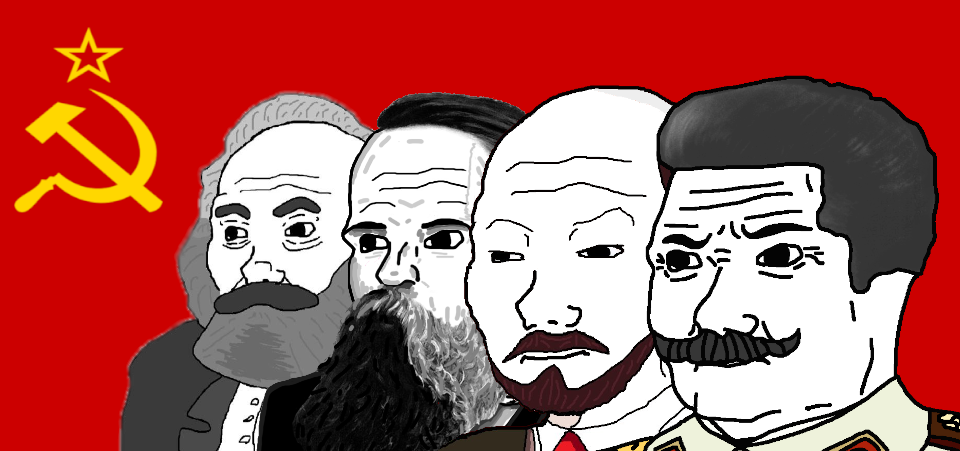
Label: 5_Wojak_with_Background